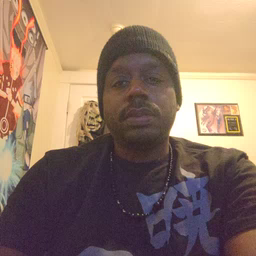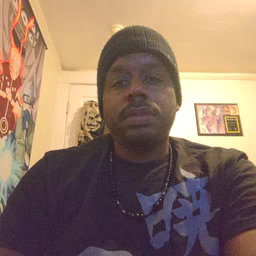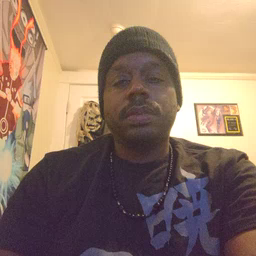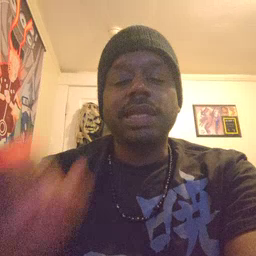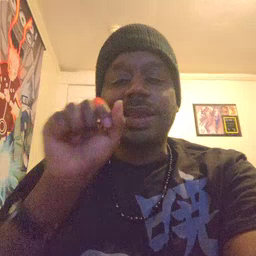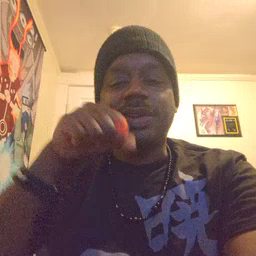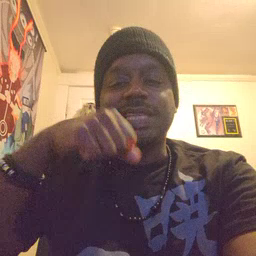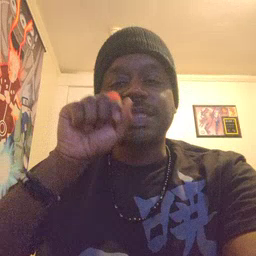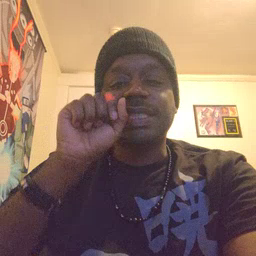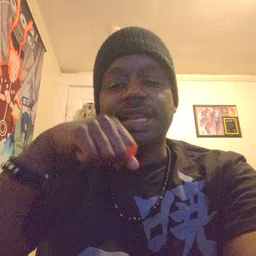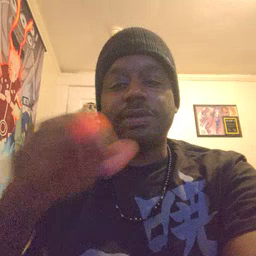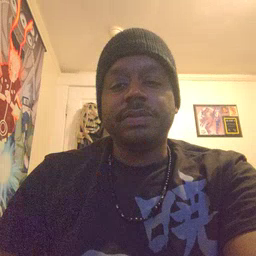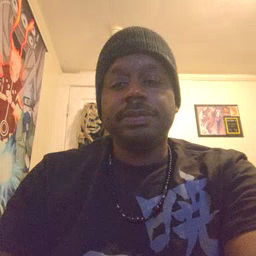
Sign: carrot